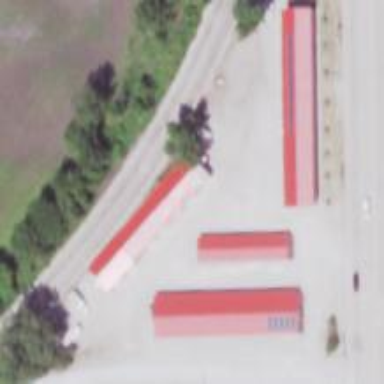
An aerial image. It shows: Area used for garages with storage rental services available.